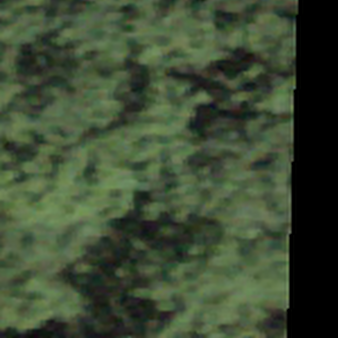
Label: other